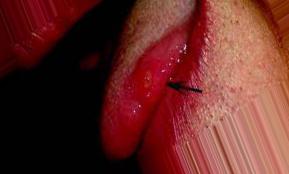
Condition: Mouth Ulcer